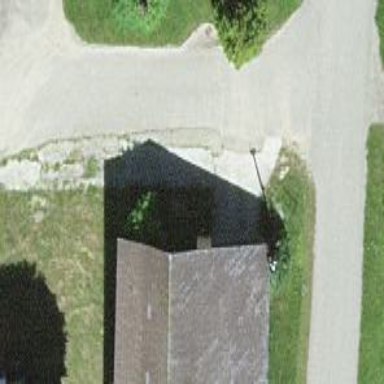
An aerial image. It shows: Rural barn.